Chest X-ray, PA view. Patient: 48 years old, sex F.
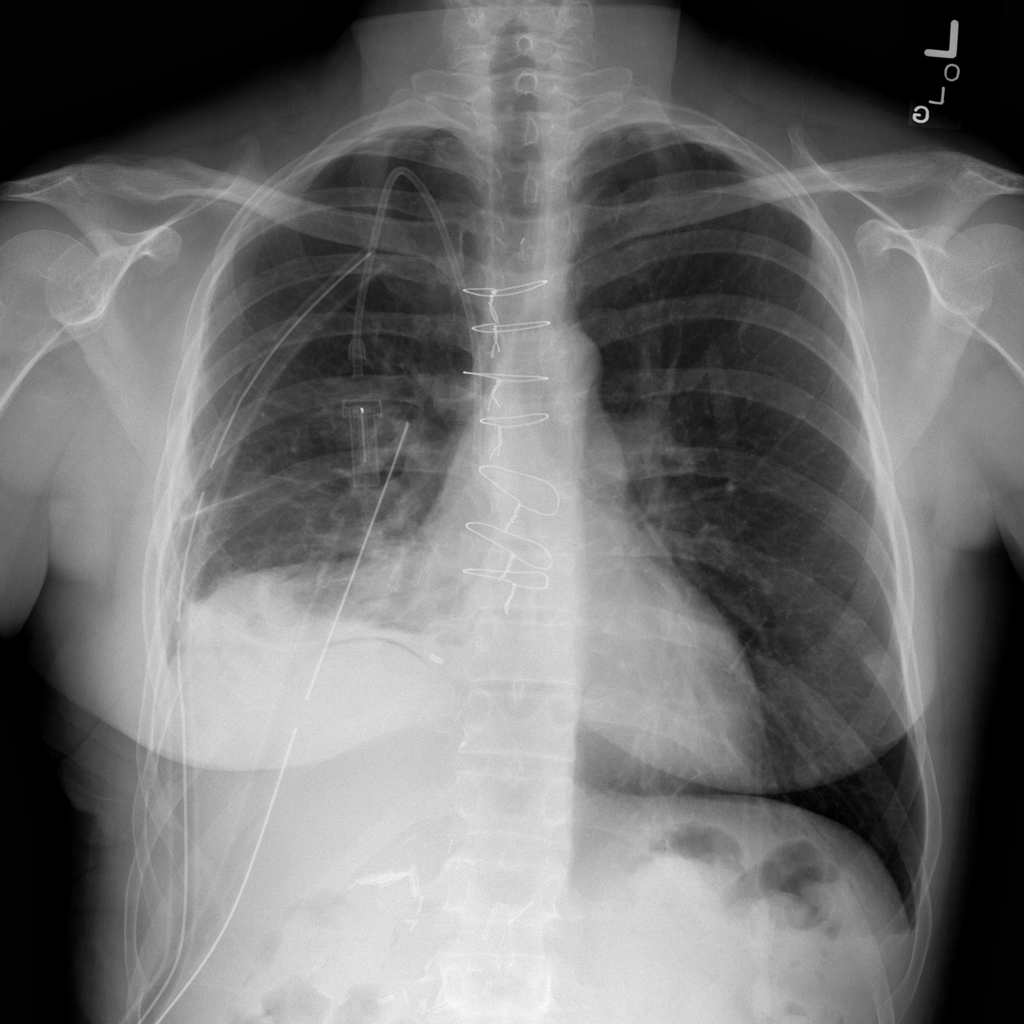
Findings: Atelectasis, Pneumothorax